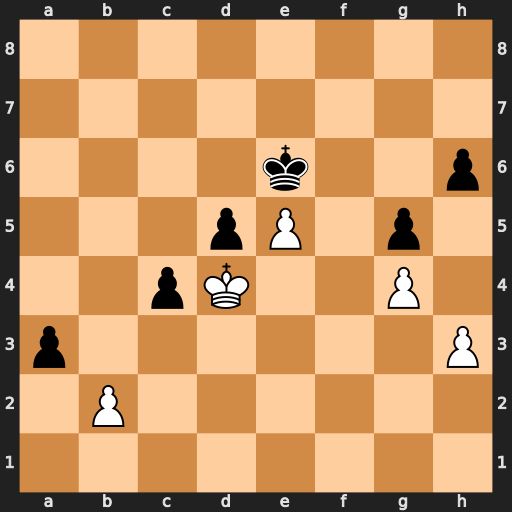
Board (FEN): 8/8/4k2p/3pP1p1/2pK2P1/p6P/1P6/8
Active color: w
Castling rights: -
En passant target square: -
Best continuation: bxa3 c3 Kxc3